Question: I'm starting to play around with ServiceStack and I'm enjoying it so far but I'm thinking my design is flawed from the get go. Essentially, I have a MSSQL database which I'm accessing via NHibernate. My confusion is coming about due to exactly what structure my request / response DTOs & services should take.
I have my NHibernate mapping in a separate project under MyProject.Common.Models which contains a "Client" class like so:
'''
namespace MyProject.Common.Models
{
public class Client
{
public virtual int ClientID { get; set; }
public virtual string Name { get; set; }
public virtual string Acronym { get; set; }
public virtual string Website { get; set; }
}
public class ClientMap : ClassMap<Client>
{
public ClientMap()
{
Id(x => x.ClientID, "ClientID").GeneratedBy.Identity();
Map(x => x.Name, "Name");
Map(x => x.Acronym, "Acronym");
Map(x => x.Website, "Website");
}
}
}
'''
I want to provide the client the ability to CRUD a single client, as well as displaying a list of all clients. So far, I've designed my single client request like so:
'''
[Route("/clients/{Id}", "GET")]
public class ClientRequest : IReturn<ClientResponse>
{
public string Id { get; set; }
}
public class ClientResponse : IHasResponseStatus
{
public MyProject.Common.Models.Client Client { get; set; }
public ResponseStatus ResponseStatus { get; set; }
public ClientResponse()
{
this.ResponseStatus = new ResponseStatus();
}
}
'''
Which as you can see is simply returning my model class to the client. With this sort of design, I'm completely at a loss of how to properly POST a new client, or UPDATE an existing client. Also, if I wanted to return a list of all clients, I'm currently using the following request/response DTOs:
'''
[Route("/clients", "GET")]
public class ClientsRequest : IReturn<ClientsResponse>
{
}
public class ClientsResponse : IHasResponseStatus
{
public List<MyProject.Common.Models.Client> Clients { get; set; }
public ResponseStatus ResponseStatus { get; set; }
public ClientsResponse()
{
this.ResponseStatus = new ResponseStatus();
}
}
'''
With a service like so:
'''
public ClientsResponse Get(ClientsRequest request)
{
var result = currentSession.Query<Chronologic.Eve.Common.Models.Client>().ToList();
if (result == null)
throw new HttpError(HttpStatusCode.NotFound, new ArgumentException("No clients exist"));
return new ClientsResponse
{
Clients = result
};
}
'''
Which works, though I feel like this is also not the best way to achieve what I am attempting to do, and gives me an ugly metadata page showing like so:

I feel like I'm overlooking quite simple with this design, and if anyone could suggest to me how to streamline the design it would be greatly appreciated.
Thank you.
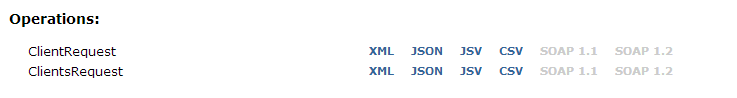
Answer: You should check out these earlier posts which will help with API design with ServiceStack:
- <URL>
Rather than re-hash any of the content contained above, I'll just rewrite it how I'd do it.
You don't need a 'ResponseStatus' property so your services can return clean DTOs.
'''
[Route("/clients", "GET")]
public class AllClients : IReturn<List<Client>> {}
[Route("/clients/{Id}", "GET")]
public class GetClient : IReturn<Client>
{
public string Id { get; set; }
}
'''
The service implementation should be straight forward based on the above Request DTOs.
With the above API, your C# client call sites now look like:
'''
List<Client> clients = service.Get(new AllClients());
Client client = service.Get(new GetClient { Id = id });
'''